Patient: sex M, age 71
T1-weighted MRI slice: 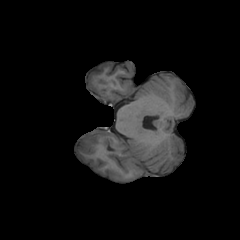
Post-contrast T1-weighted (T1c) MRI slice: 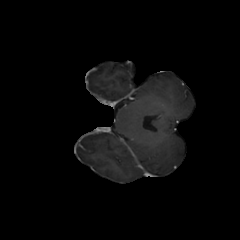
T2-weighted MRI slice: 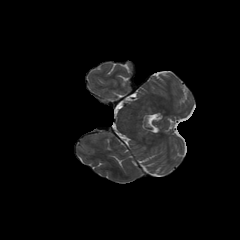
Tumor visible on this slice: yes
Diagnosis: Glioblastoma, IDH-wildtype
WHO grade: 4